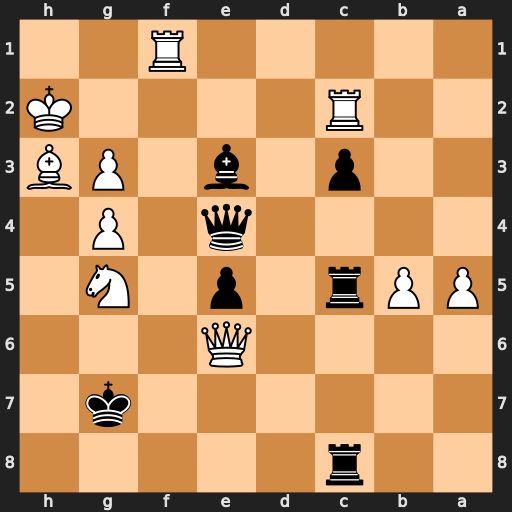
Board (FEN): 2r5/6k1/4Q3/PPr1p1N1/4q1P1/2p1b1PB/2R4K/5R2
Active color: b
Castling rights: -
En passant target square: -
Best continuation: Qxc2+ Kh1 Bxg5 Qf7+ Kh8